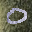
Label: 0